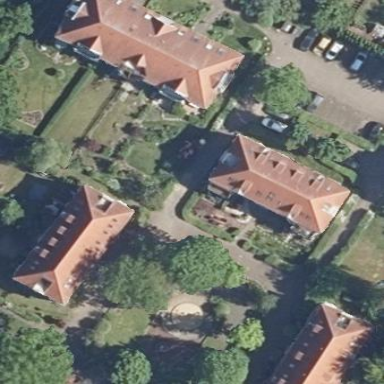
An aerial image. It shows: White residential building with hipped roof painted in red color.